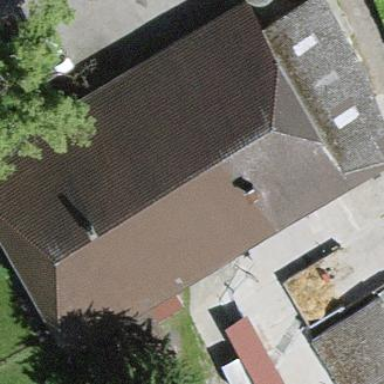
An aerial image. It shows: Farm building.